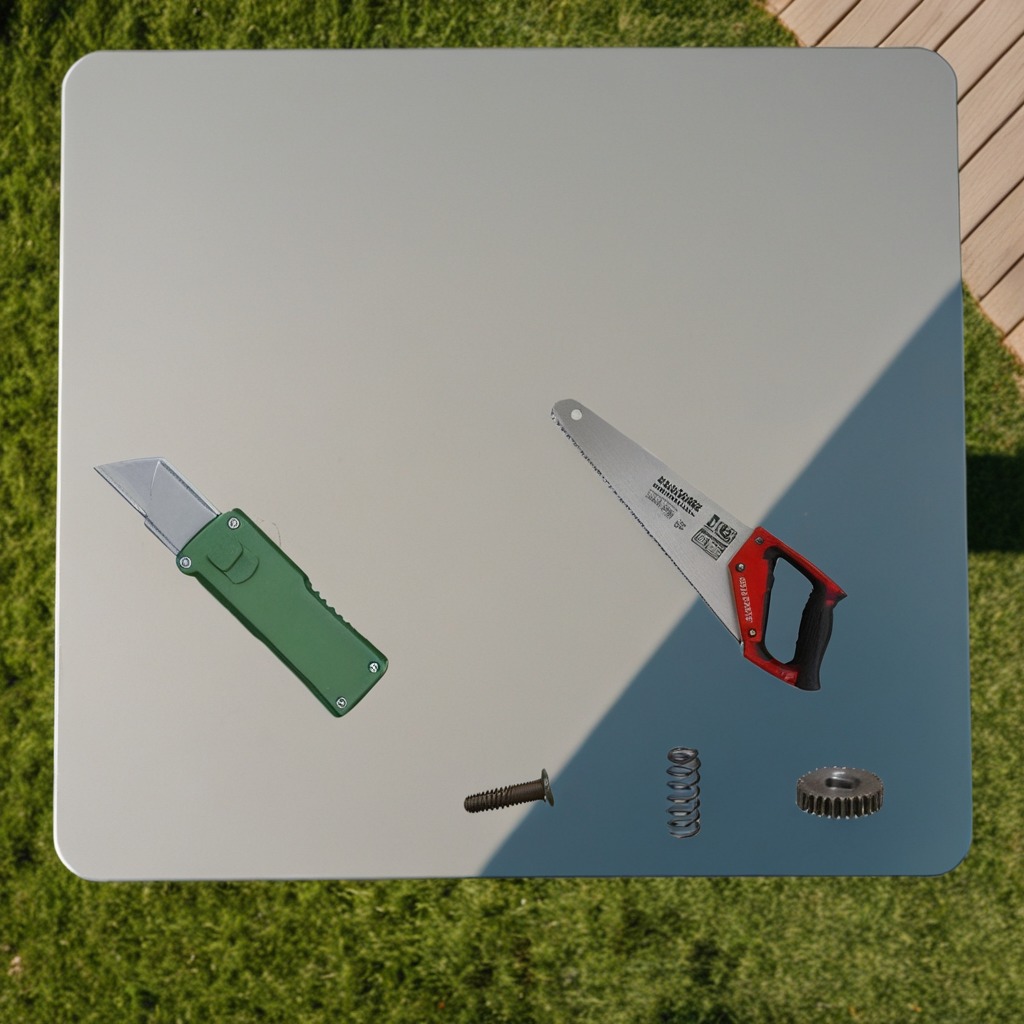
A steel gear with teeth, a utility knife, a metal machine screw, a coiled metal spring, and a handheld metal saw are lying on the table.